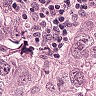
Metastatic tissue present: yes